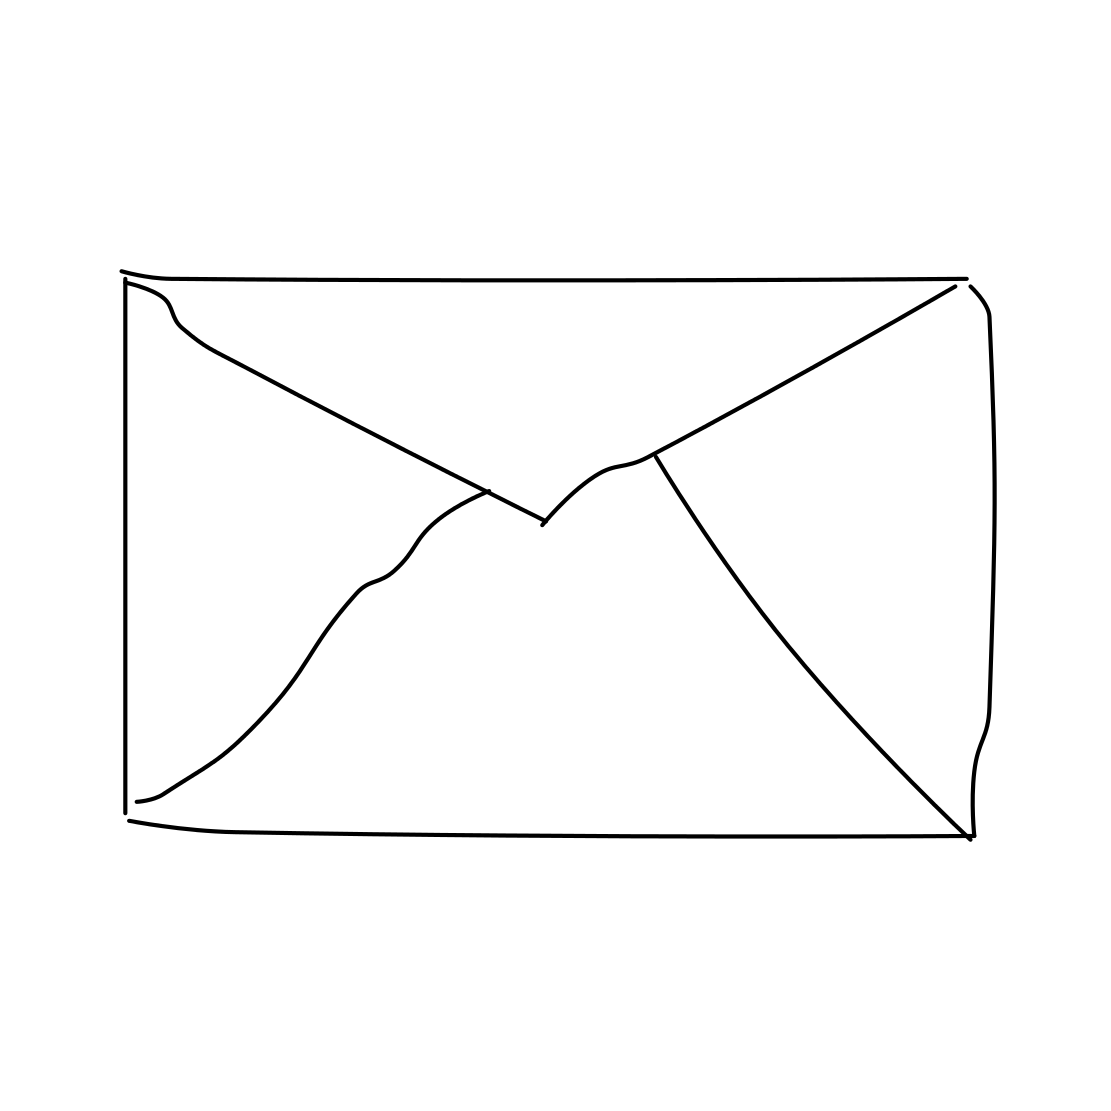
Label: envelope